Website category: auto
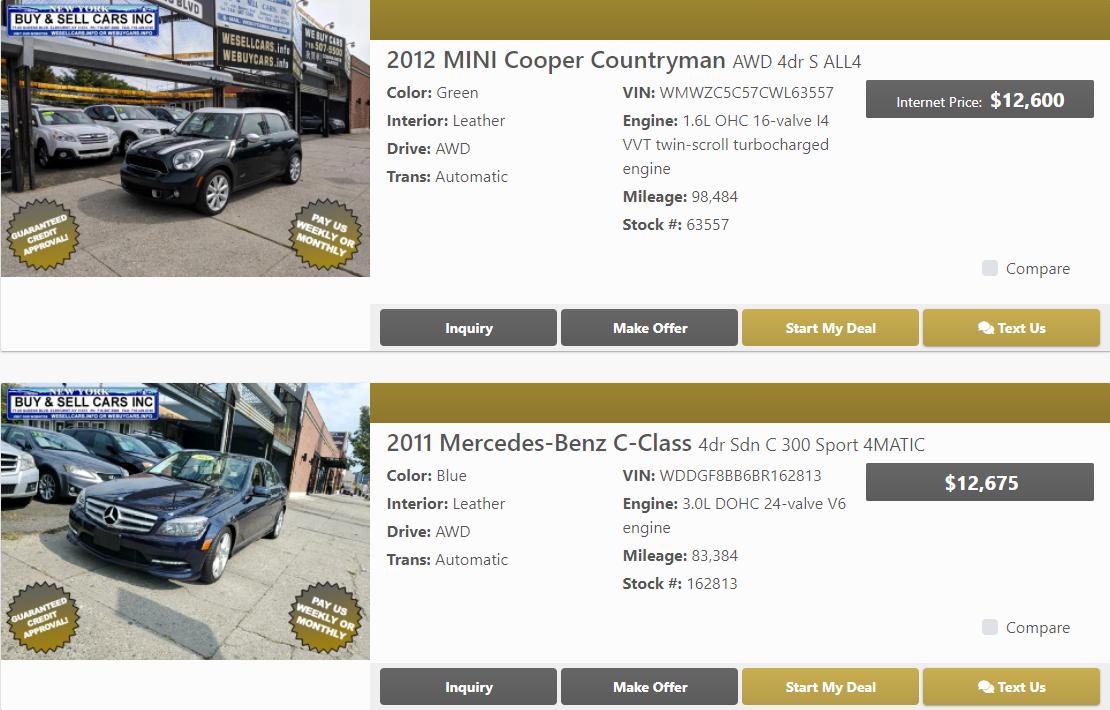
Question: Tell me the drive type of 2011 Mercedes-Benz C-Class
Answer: AWD

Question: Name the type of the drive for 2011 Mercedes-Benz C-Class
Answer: AWD

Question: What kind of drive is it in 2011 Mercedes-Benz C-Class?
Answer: AWD

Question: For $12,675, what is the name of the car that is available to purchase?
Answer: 2011 Mercedes-Benz C-Class

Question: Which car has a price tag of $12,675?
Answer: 2011 Mercedes-Benz C-Class

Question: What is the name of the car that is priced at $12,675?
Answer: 2011 Mercedes-Benz C-Class

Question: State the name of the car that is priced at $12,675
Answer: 2011 Mercedes-Benz C-Class

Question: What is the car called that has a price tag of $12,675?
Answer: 2011 Mercedes-Benz C-Class

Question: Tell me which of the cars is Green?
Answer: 2012 MINI Cooper Countryman

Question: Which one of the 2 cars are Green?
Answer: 2012 MINI Cooper Countryman

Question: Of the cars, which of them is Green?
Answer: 2012 MINI Cooper Countryman

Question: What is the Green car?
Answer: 2012 MINI Cooper Countryman

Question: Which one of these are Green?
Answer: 2012 MINI Cooper Countryman

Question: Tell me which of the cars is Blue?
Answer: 2011 Mercedes-Benz C-Class

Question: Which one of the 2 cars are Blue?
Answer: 2011 Mercedes-Benz C-Class

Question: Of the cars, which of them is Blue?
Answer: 2011 Mercedes-Benz C-Class

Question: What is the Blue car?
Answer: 2011 Mercedes-Benz C-Class

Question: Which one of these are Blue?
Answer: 2011 Mercedes-Benz C-Class

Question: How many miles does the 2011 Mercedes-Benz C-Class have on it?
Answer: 83,384

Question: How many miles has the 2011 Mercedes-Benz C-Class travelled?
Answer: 83,384

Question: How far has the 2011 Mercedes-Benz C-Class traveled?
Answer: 83,384

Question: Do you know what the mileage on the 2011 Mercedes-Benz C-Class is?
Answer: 83,384

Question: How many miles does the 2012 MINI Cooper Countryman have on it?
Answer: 98,484

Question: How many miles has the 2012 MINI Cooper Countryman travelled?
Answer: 98,484

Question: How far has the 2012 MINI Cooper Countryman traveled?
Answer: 98,484

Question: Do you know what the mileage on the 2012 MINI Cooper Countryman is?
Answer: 98,484